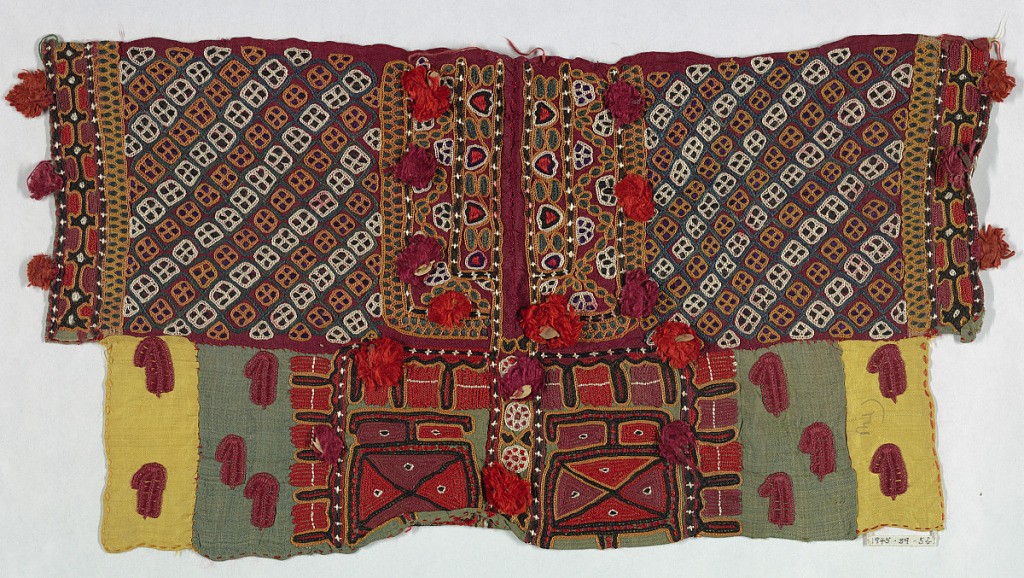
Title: Textile
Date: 19th century
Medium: silk, seeds Technique: ladder, buttonhole, surface and chain stitch embroidery on plain weave
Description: Fragments of green, yellow and red silk pieced together and densely embroidered in a stylized design of geometric and floral motifs. Small tassels with seeds are attached to the sides.